Question:
In above UI pic for my application when i select build in Team the Category should show items related only to build , the same way when i select Acquire in Category only items related to acquire should show up in Sub - Category.
I have to populate these UI elements from a SQL DB .
I dont know how to relate this and create tables.
I know bit of DB basic but design is new to me .
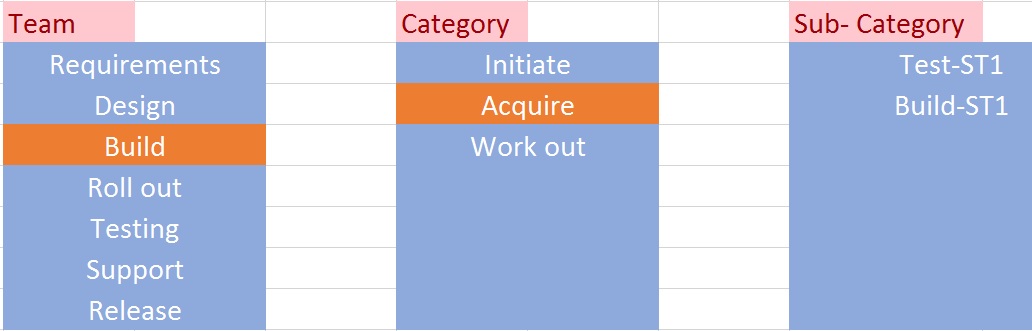
Answer: Table Team, Field tName
Table Category, Field tName, catName
Table Sub, Field catname, Subname
when you select team, set 'where' for Category and requery
when you select Category, set 'where' for Sub and requery.